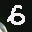
Label: 6